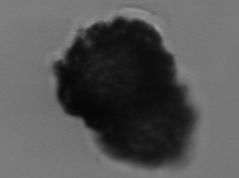
Label: Stenosemella_pacifica